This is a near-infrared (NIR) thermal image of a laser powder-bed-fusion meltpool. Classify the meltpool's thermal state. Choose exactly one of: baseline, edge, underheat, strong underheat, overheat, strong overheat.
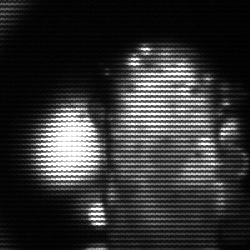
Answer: strong underheat